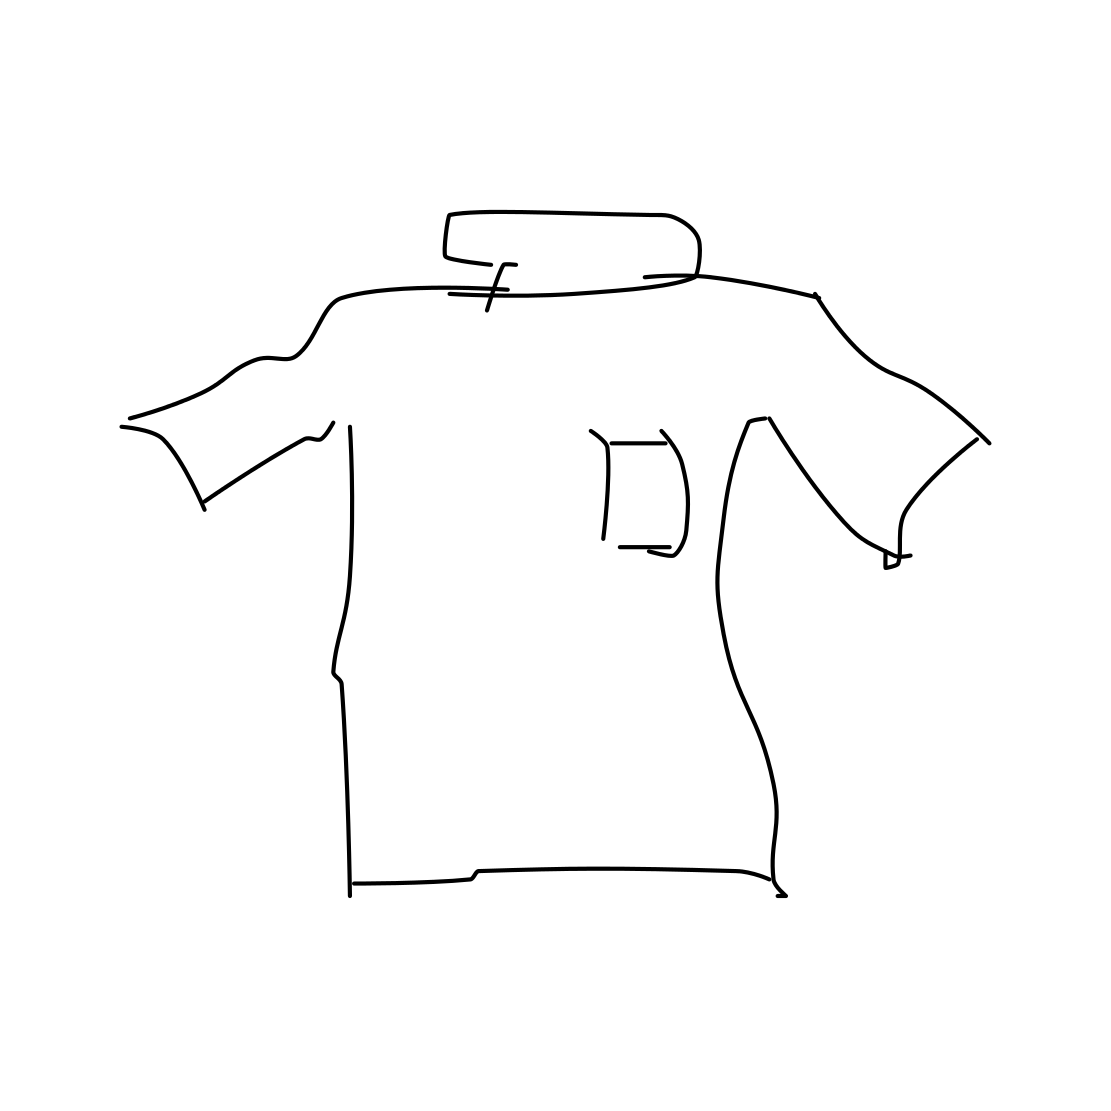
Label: t-shirt